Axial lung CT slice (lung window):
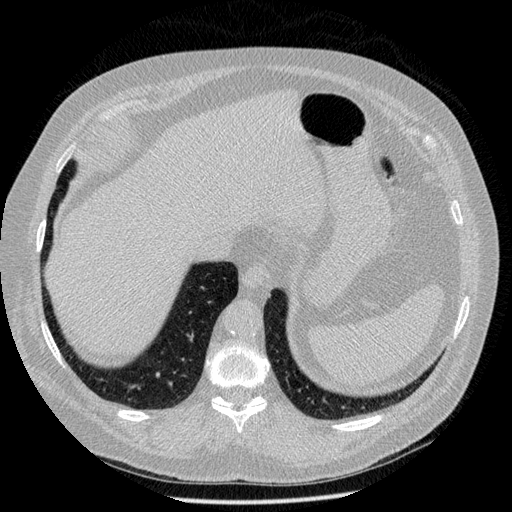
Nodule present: no